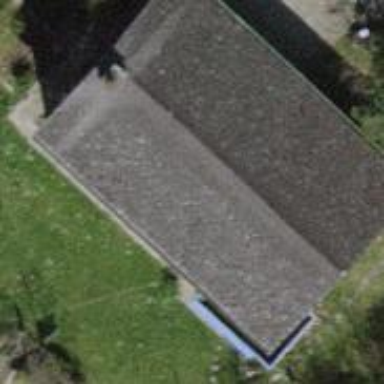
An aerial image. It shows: Detached building.